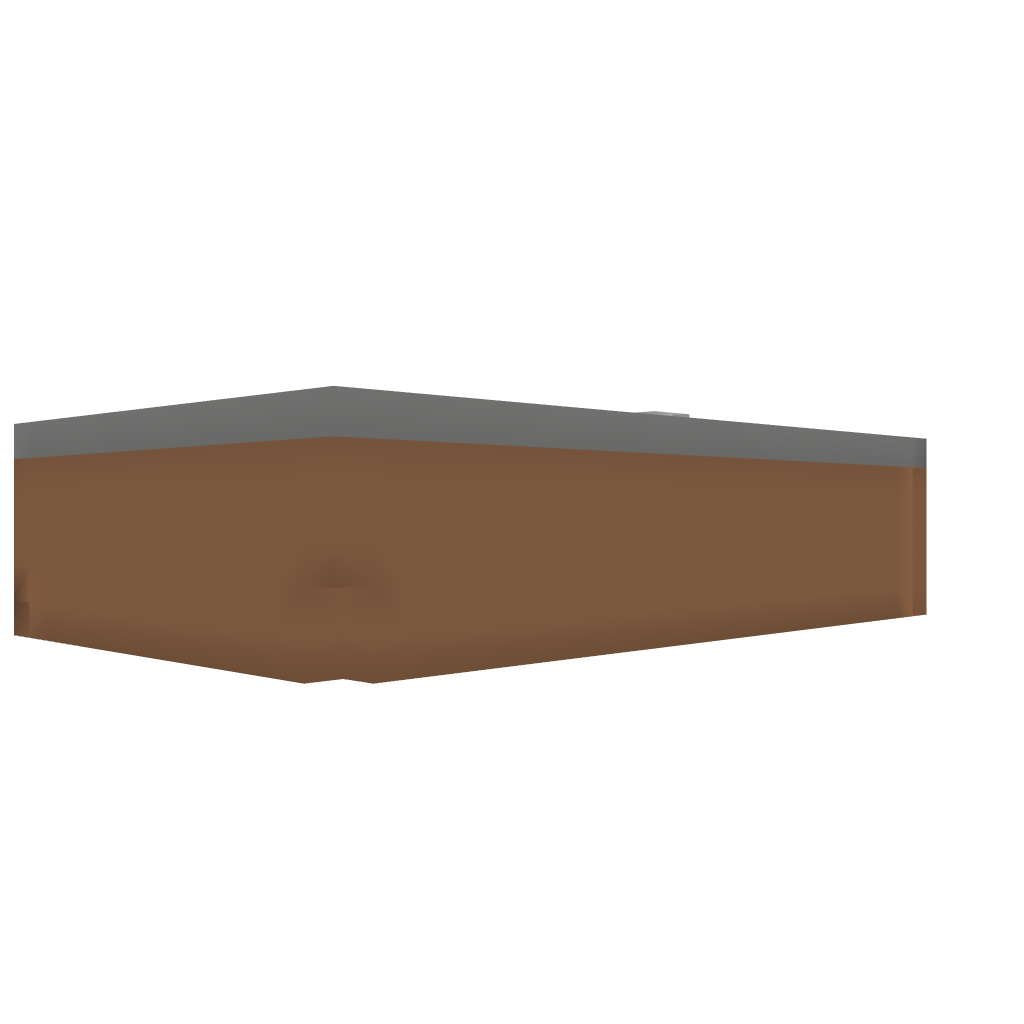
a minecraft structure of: Lighted Swimming Pool